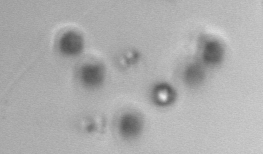
Label: Phaeocystis